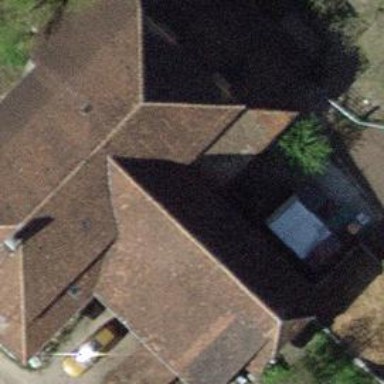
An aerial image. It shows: Roof covered with roof tiles.